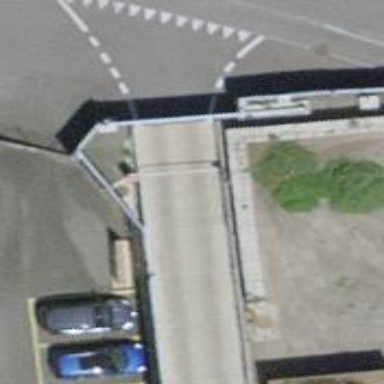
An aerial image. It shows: Lift gate barrier.